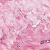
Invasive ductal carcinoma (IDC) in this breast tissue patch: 0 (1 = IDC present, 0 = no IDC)